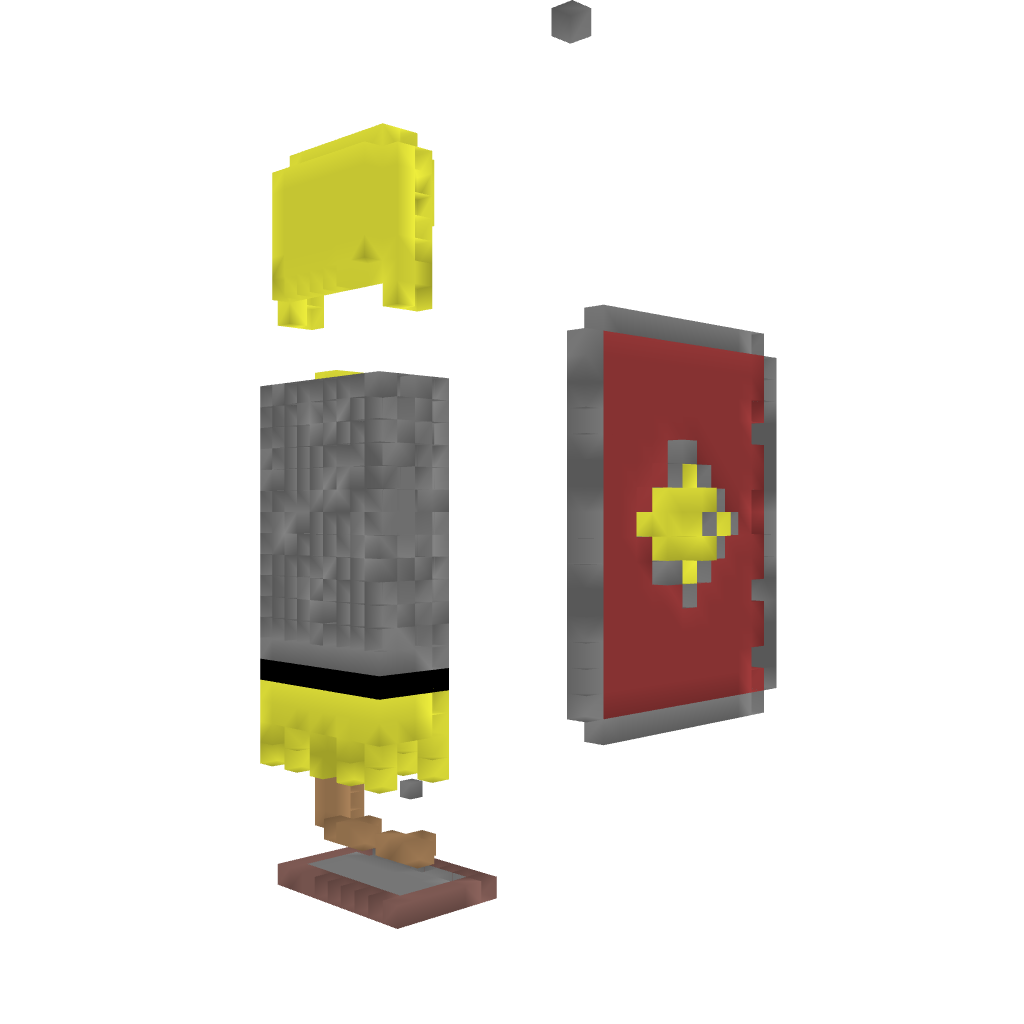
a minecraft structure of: Statue bad low quality